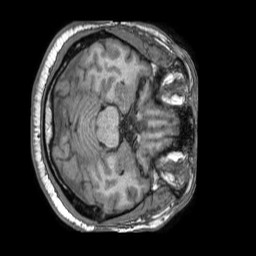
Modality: T1w
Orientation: axial
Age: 48
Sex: male
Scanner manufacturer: philips
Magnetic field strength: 1.5 T
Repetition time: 0.007097 s
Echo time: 0.003225 s